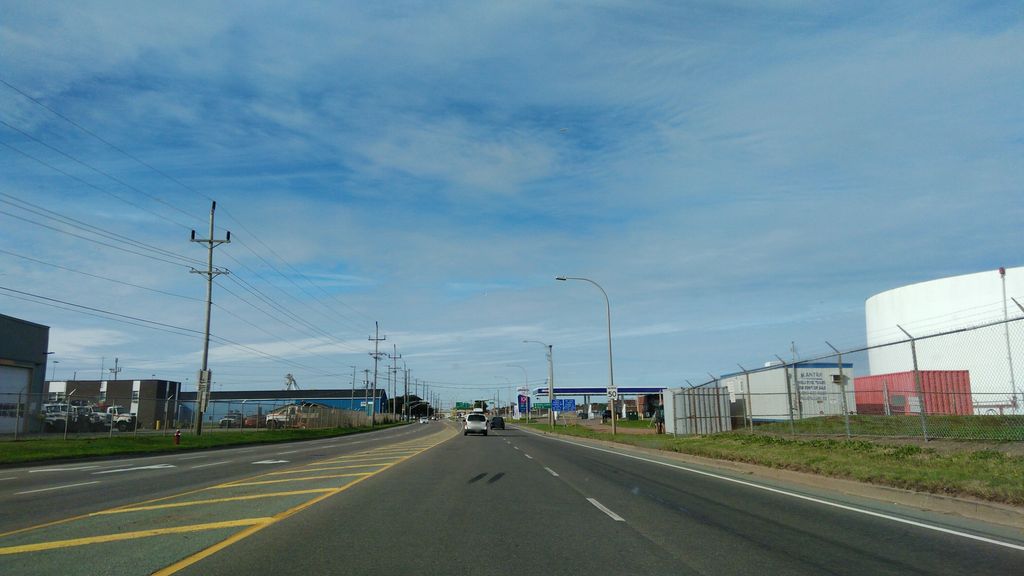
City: charlottetown